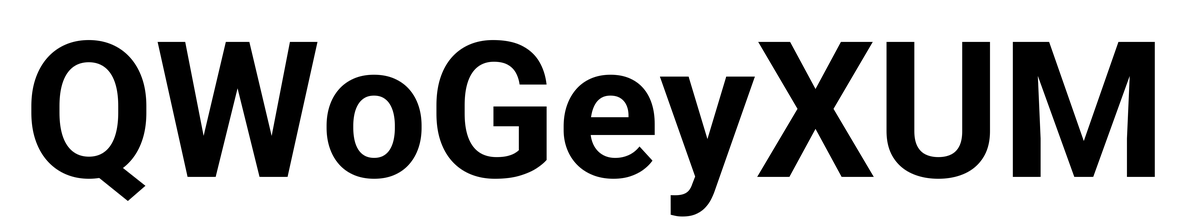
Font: Roboto_Bold